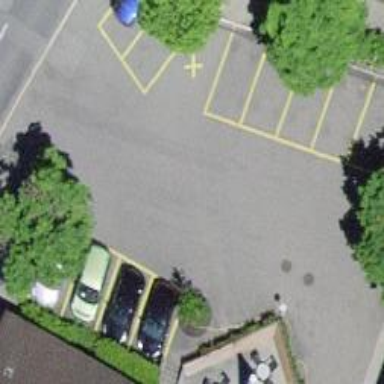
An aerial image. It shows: Parking area.